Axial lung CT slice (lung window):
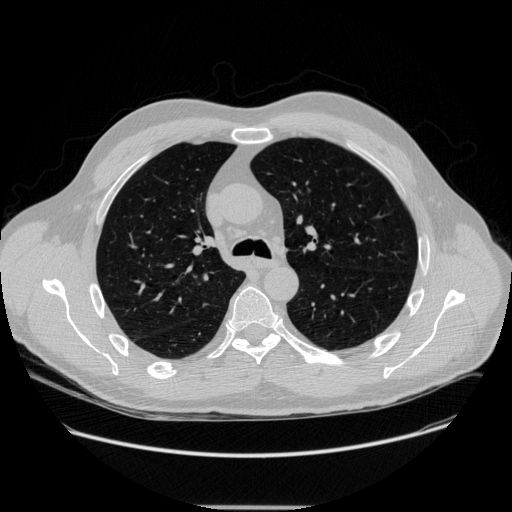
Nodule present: no